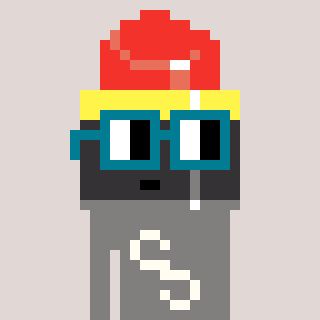
a pixel art character with square dark green glasses, a lipstick-shaped head and a bluegrey-colored body on a warm background